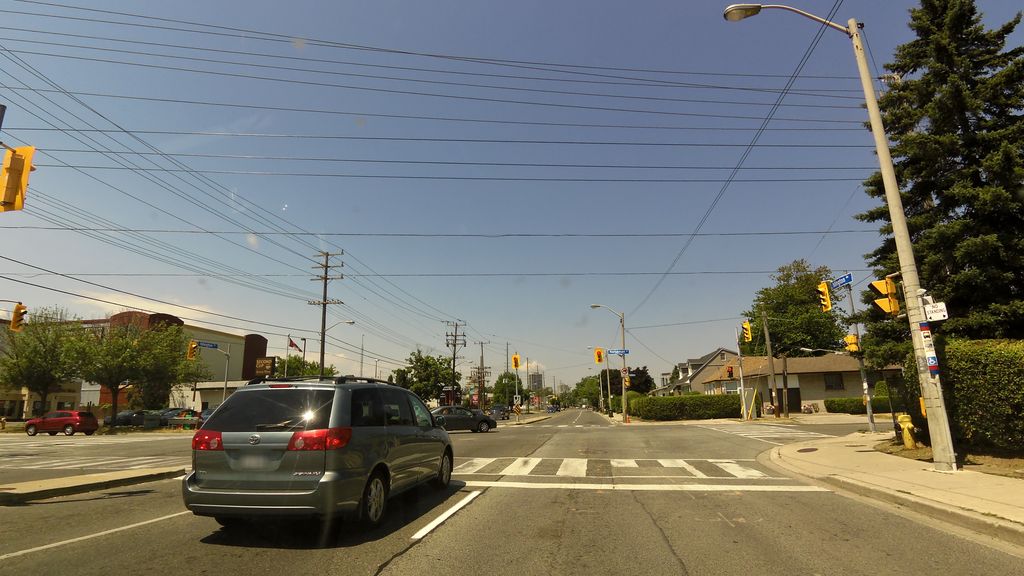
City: toronto